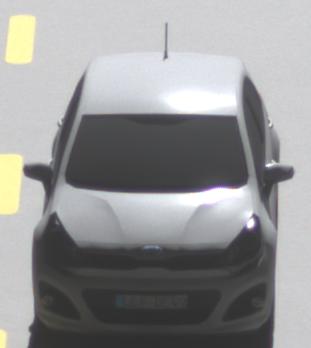
Make: KIA
Model: Rio 1.2
Detailed model: Rio (UB)
Model produced from: 2011/09
Model produced until: 2015/01
Doors: 3
Color: white
Road condition: dry road
Daytime: morning or afternoon
Contrast: high contrast